Question: I'm trying to control access to an object so that it may only be accessed a certain number of times over a given timespan. In one unit test that I have, access is limit to once per second. So 5 accesses should take just over 4 seconds. However, the test is failing on our TFS server, taking only 2 seconds. A stripped down version of my code to do this is here:
'''
public class RateLimitedSessionStrippedDown<T>
{
private readonly int _rateLimit;
private readonly TimeSpan _rateLimitSpan;
private readonly T _instance;
private readonly object _lock;
private DateTime _lastReset;
private DateTime _lastUse;
private int _retrievalsSinceLastReset;
public RateLimitedSessionStrippedDown(int limitAmount, TimeSpan limitSpan, T instance )
{
_rateLimit = limitAmount;
_rateLimitSpan = limitSpan;
_lastUse = DateTime.UtcNow;
_instance = instance;
_lock = new object();
}
private void IncreaseRetrievalCount()
{
_retrievalsSinceLastReset++;
}
public T GetRateLimitedSession()
{
lock (_lock)
{
_lastUse = DateTime.UtcNow;
Block();
IncreaseRetrievalCount();
return _instance;
}
}
private void Block()
{
while (_retrievalsSinceLastReset >= _rateLimit &&
_lastReset.Add(_rateLimitSpan) > DateTime.UtcNow)
{
Thread.Sleep(TimeSpan.FromMilliseconds(10));
}
if (DateTime.UtcNow > _lastReset.Add(_rateLimitSpan))
{
_lastReset = DateTime.UtcNow;
_retrievalsSinceLastReset = 0;
}
}
}
'''
While running on my computer, in both Debug and Release, it works fine. However, I have a unit test that fails once I commit to our TFS build server. This is the test:
'''
[Test]
public void TestRateLimitOnePerSecond_AssertTakesAtLeastNMinusOneSeconds()
{
var rateLimiter = new RateLimitedSessionStrippedDown<object>(1, TimeSpan.FromSeconds(1), new object());
DateTime start = DateTime.UtcNow;
for (int i = 0; i < 5; i++)
{
rateLimiter.GetRateLimitedSession();
}
DateTime end = DateTime.UtcNow;
Assert.GreaterOrEqual(end.Subtract(start), TimeSpan.FromSeconds(4));
}
'''

I wonder if the loop in the test is being optimised in a way that it runs each iteration of the loop on a separate thread (or something similar), which means that the test completes quicker than it should because Thread.Sleep only blocks the thread that it is being called on?
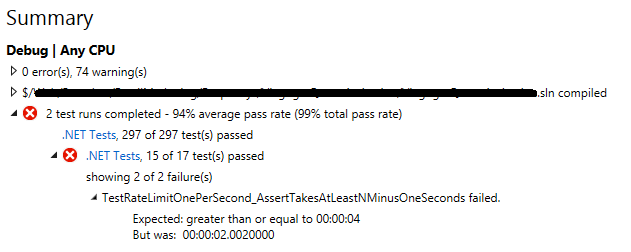
Answer: Your problem is inside of the 'Block' method, and now that I look at the comments, it appears that Henk Holterman has already brought this up.
It will only fail when '_lastReset.Add(_rateLimitSpan)' and 'DateTime.UtcNow' are equal. This doesn't happen very often, hence the reason why it fails intermittently. A fix would be to change '>' to '>=' on this line:
'''
if (DateTime.UtcNow > _lastReset.Add(_rateLimitSpan))
'''
It's not intuitive why, unless you understand that each call to 'DateTime.UtcNow' doesn't necessarily return a new value one each call.
Even though 'DateTime.UtcNow' is precise up to , its precision is not the same as its accuracy. It relies on the machine's timer interval, which ranges from 1-15ms, but more often set to 15.25ms, unless you're doing something with multimedia.
You can see this in action with this <URL>. Unless you have a program open that is setting the timer to a different value, like 1ms, you'll notice that the difference between the ticks is about 150000 ticks, about 15ms, or the normal system timer interval.
We can also validate this by lifting out the calls to 'DateTime.UtcNow' into temporary variables and comparing them at the end of the method:
'''
private void Block()
{
var first = DateTime.UtcNow;
while (_retrievalsSinceLastReset >= _rateLimit &&
_lastReset.Add(_rateLimitSpan) > first)
{
Thread.Sleep(TimeSpan.FromMilliseconds(10));
first = DateTime.UtcNow;
}
var second = DateTime.UtcNow;
if (second > _lastReset.Add(_rateLimitSpan))
{
_lastReset = DateTime.UtcNow;
_retrievalsSinceLastReset = 0;
}
if (first == second)
{
Console.WriteLine("DateTime.UtcNow returned same value");
}
}
'''
On my machine, all five calls to 'Block' printed out 'DateTime.UtcNow' as being equal.